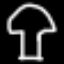
Label: mushroom